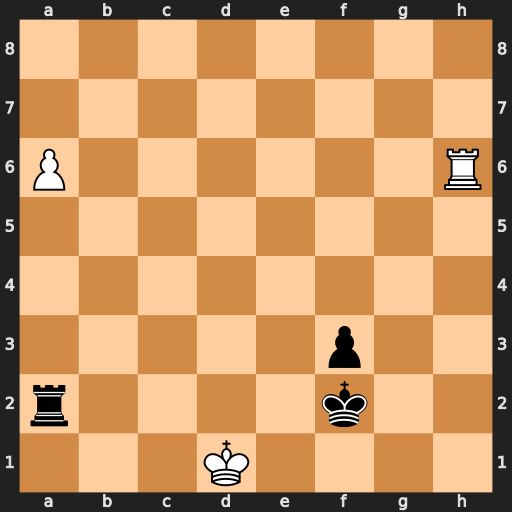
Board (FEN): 8/8/P6R/8/8/5p2/r4k2/3K4
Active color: w
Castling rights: -
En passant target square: -
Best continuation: Rh2+ Kg1 Rxa2